Question: I have made a Lightswitch v1 (2011) Desktop application on Visual Studio 2010 Professional. My OS is 32 bit Windows 7 Professional. The application connects to an SQL Server 2005 database, using SQL Server Authentication.
On clients running 64 bit Windows, my application is unable to load data. (It shows the dreaded red-X, that everyone using Lightswitch is all too familiar with).
I was able to <URL> and get a detailed error message, but still don't know what to do about it.
Error message:
'''
Schema specified is not valid. Errors:
ApplicationData.ssdl(2,273) : error 0175: The specified store provider cannot be found in the configuration, or is not valid.
'''

Can anyone please help me to get my application running on 64 bit PCs?
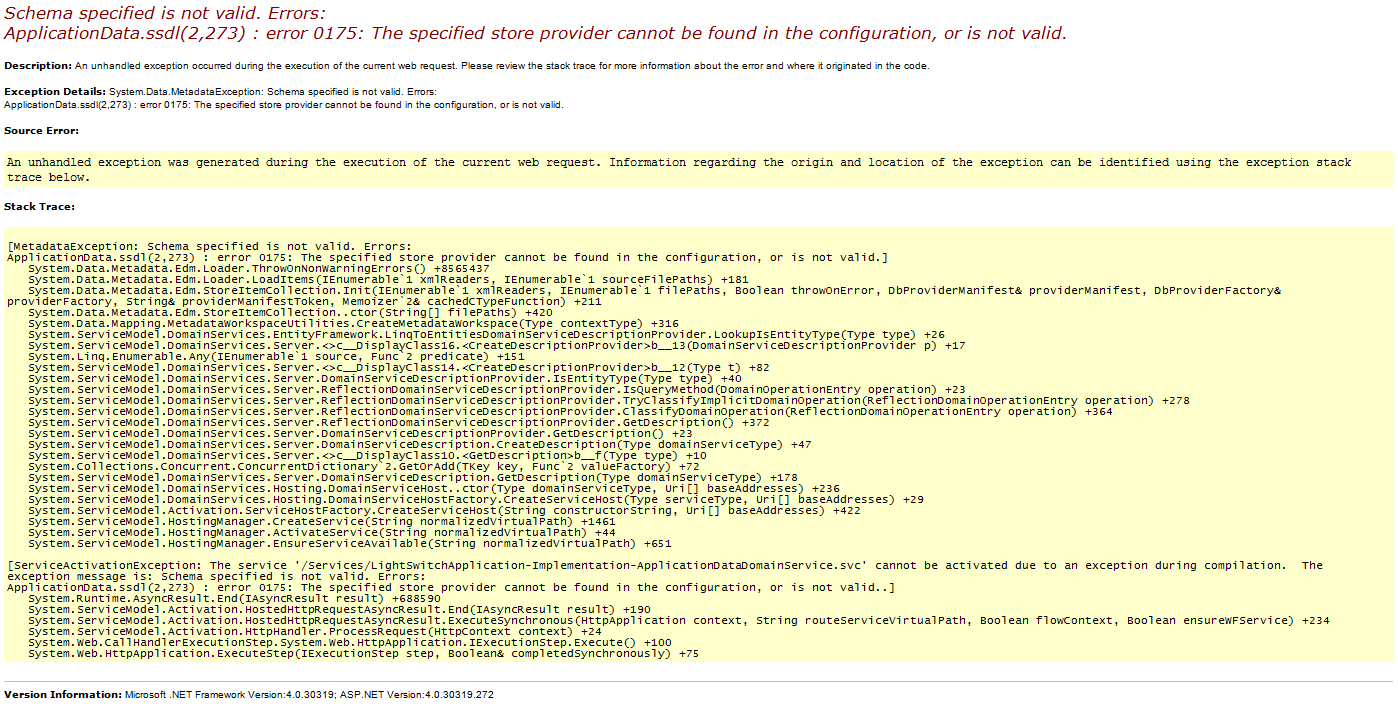
Answer: The following post helped me solve this:
<URL>
> The machine.config file is located at:- - The corrupted Machine.config file looks as following (with 2 'DbProviderFactories' entries):
As it can be seeing there are to tags for 'DbProviderFactories':
To resolve this issue, the empty tag needs to be removed and this should solve the problem
So, apparently, installing JDE on Windows 7 64 bit - breaks LightSwitch. Who would've thought?